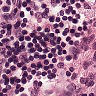
Metastatic tissue present: no